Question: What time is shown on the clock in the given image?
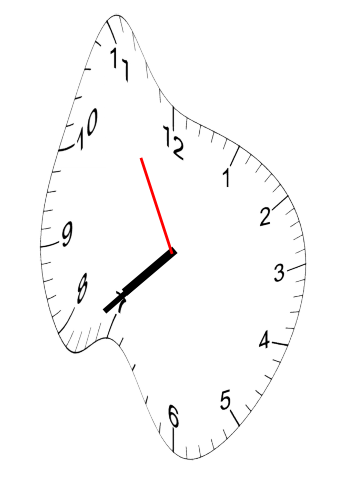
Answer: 07:37:55